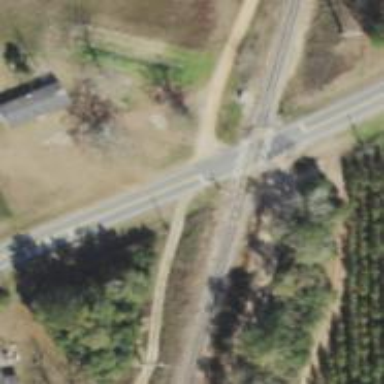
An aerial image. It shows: Level crossing with lights at railway intersection.